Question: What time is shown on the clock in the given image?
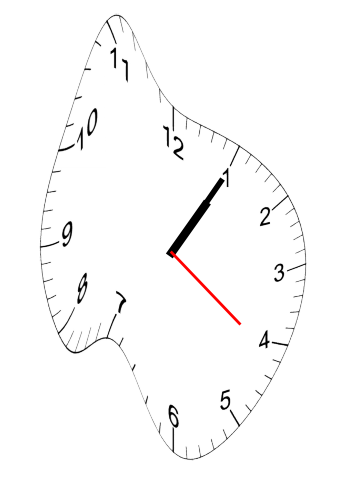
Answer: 01:05:21